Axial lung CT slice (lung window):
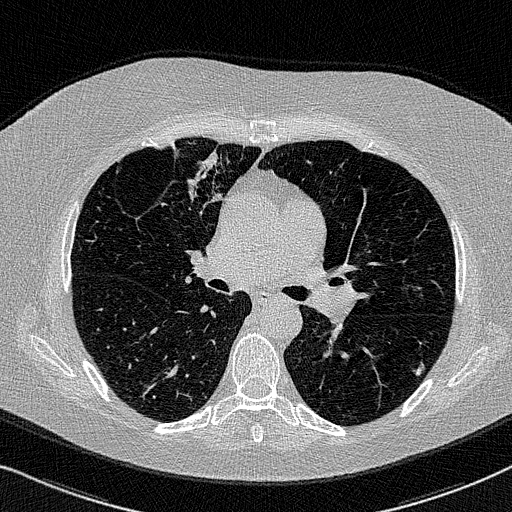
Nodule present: yes
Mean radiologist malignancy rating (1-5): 3.5